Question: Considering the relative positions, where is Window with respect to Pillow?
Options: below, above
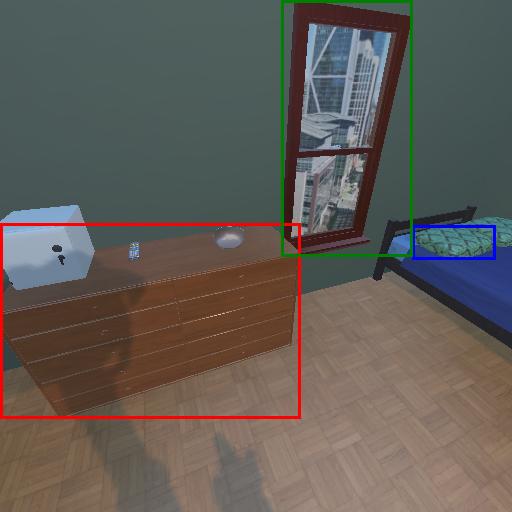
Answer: below